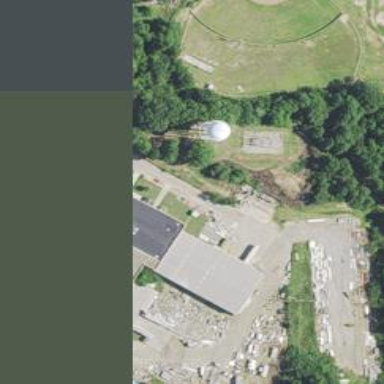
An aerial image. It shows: Water tower that is man-made.